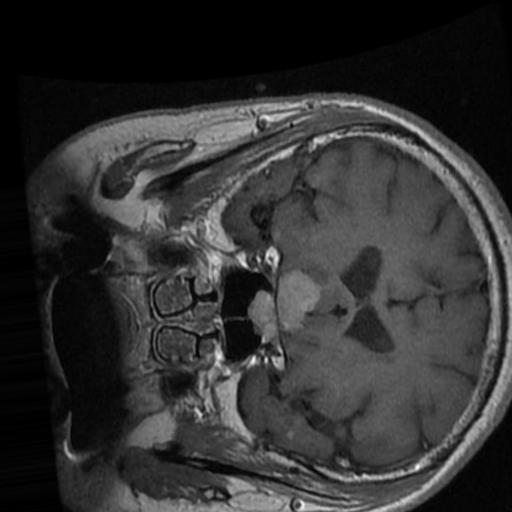
Label: brain_tumor